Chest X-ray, AP view. Patient: 58 years old, sex M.
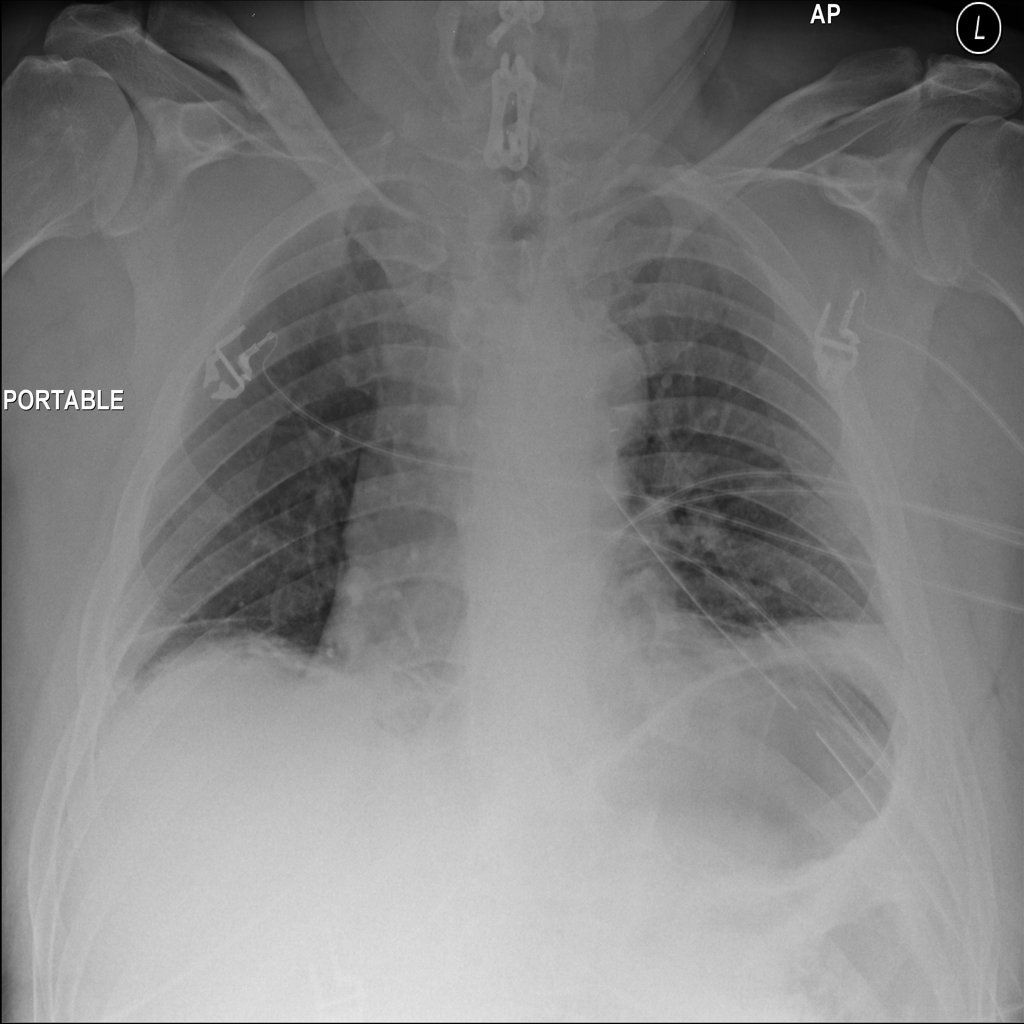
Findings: Atelectasis, Effusion